Interaction volume radius: 5 \u00c5
Interaction volume height: 20 \u00c5
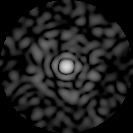
Disorder parameter: 0.8056